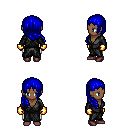
a pixel art fantasy rpg character, female body template, human, dark skin, gray robe, white pants, blue right-swept hairstyle, gold gloves, maroon shoes, four views (front, back, left, right), 2x2 character sprite sheet, small pixel art, hard edges, no anti-aliasing